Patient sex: M
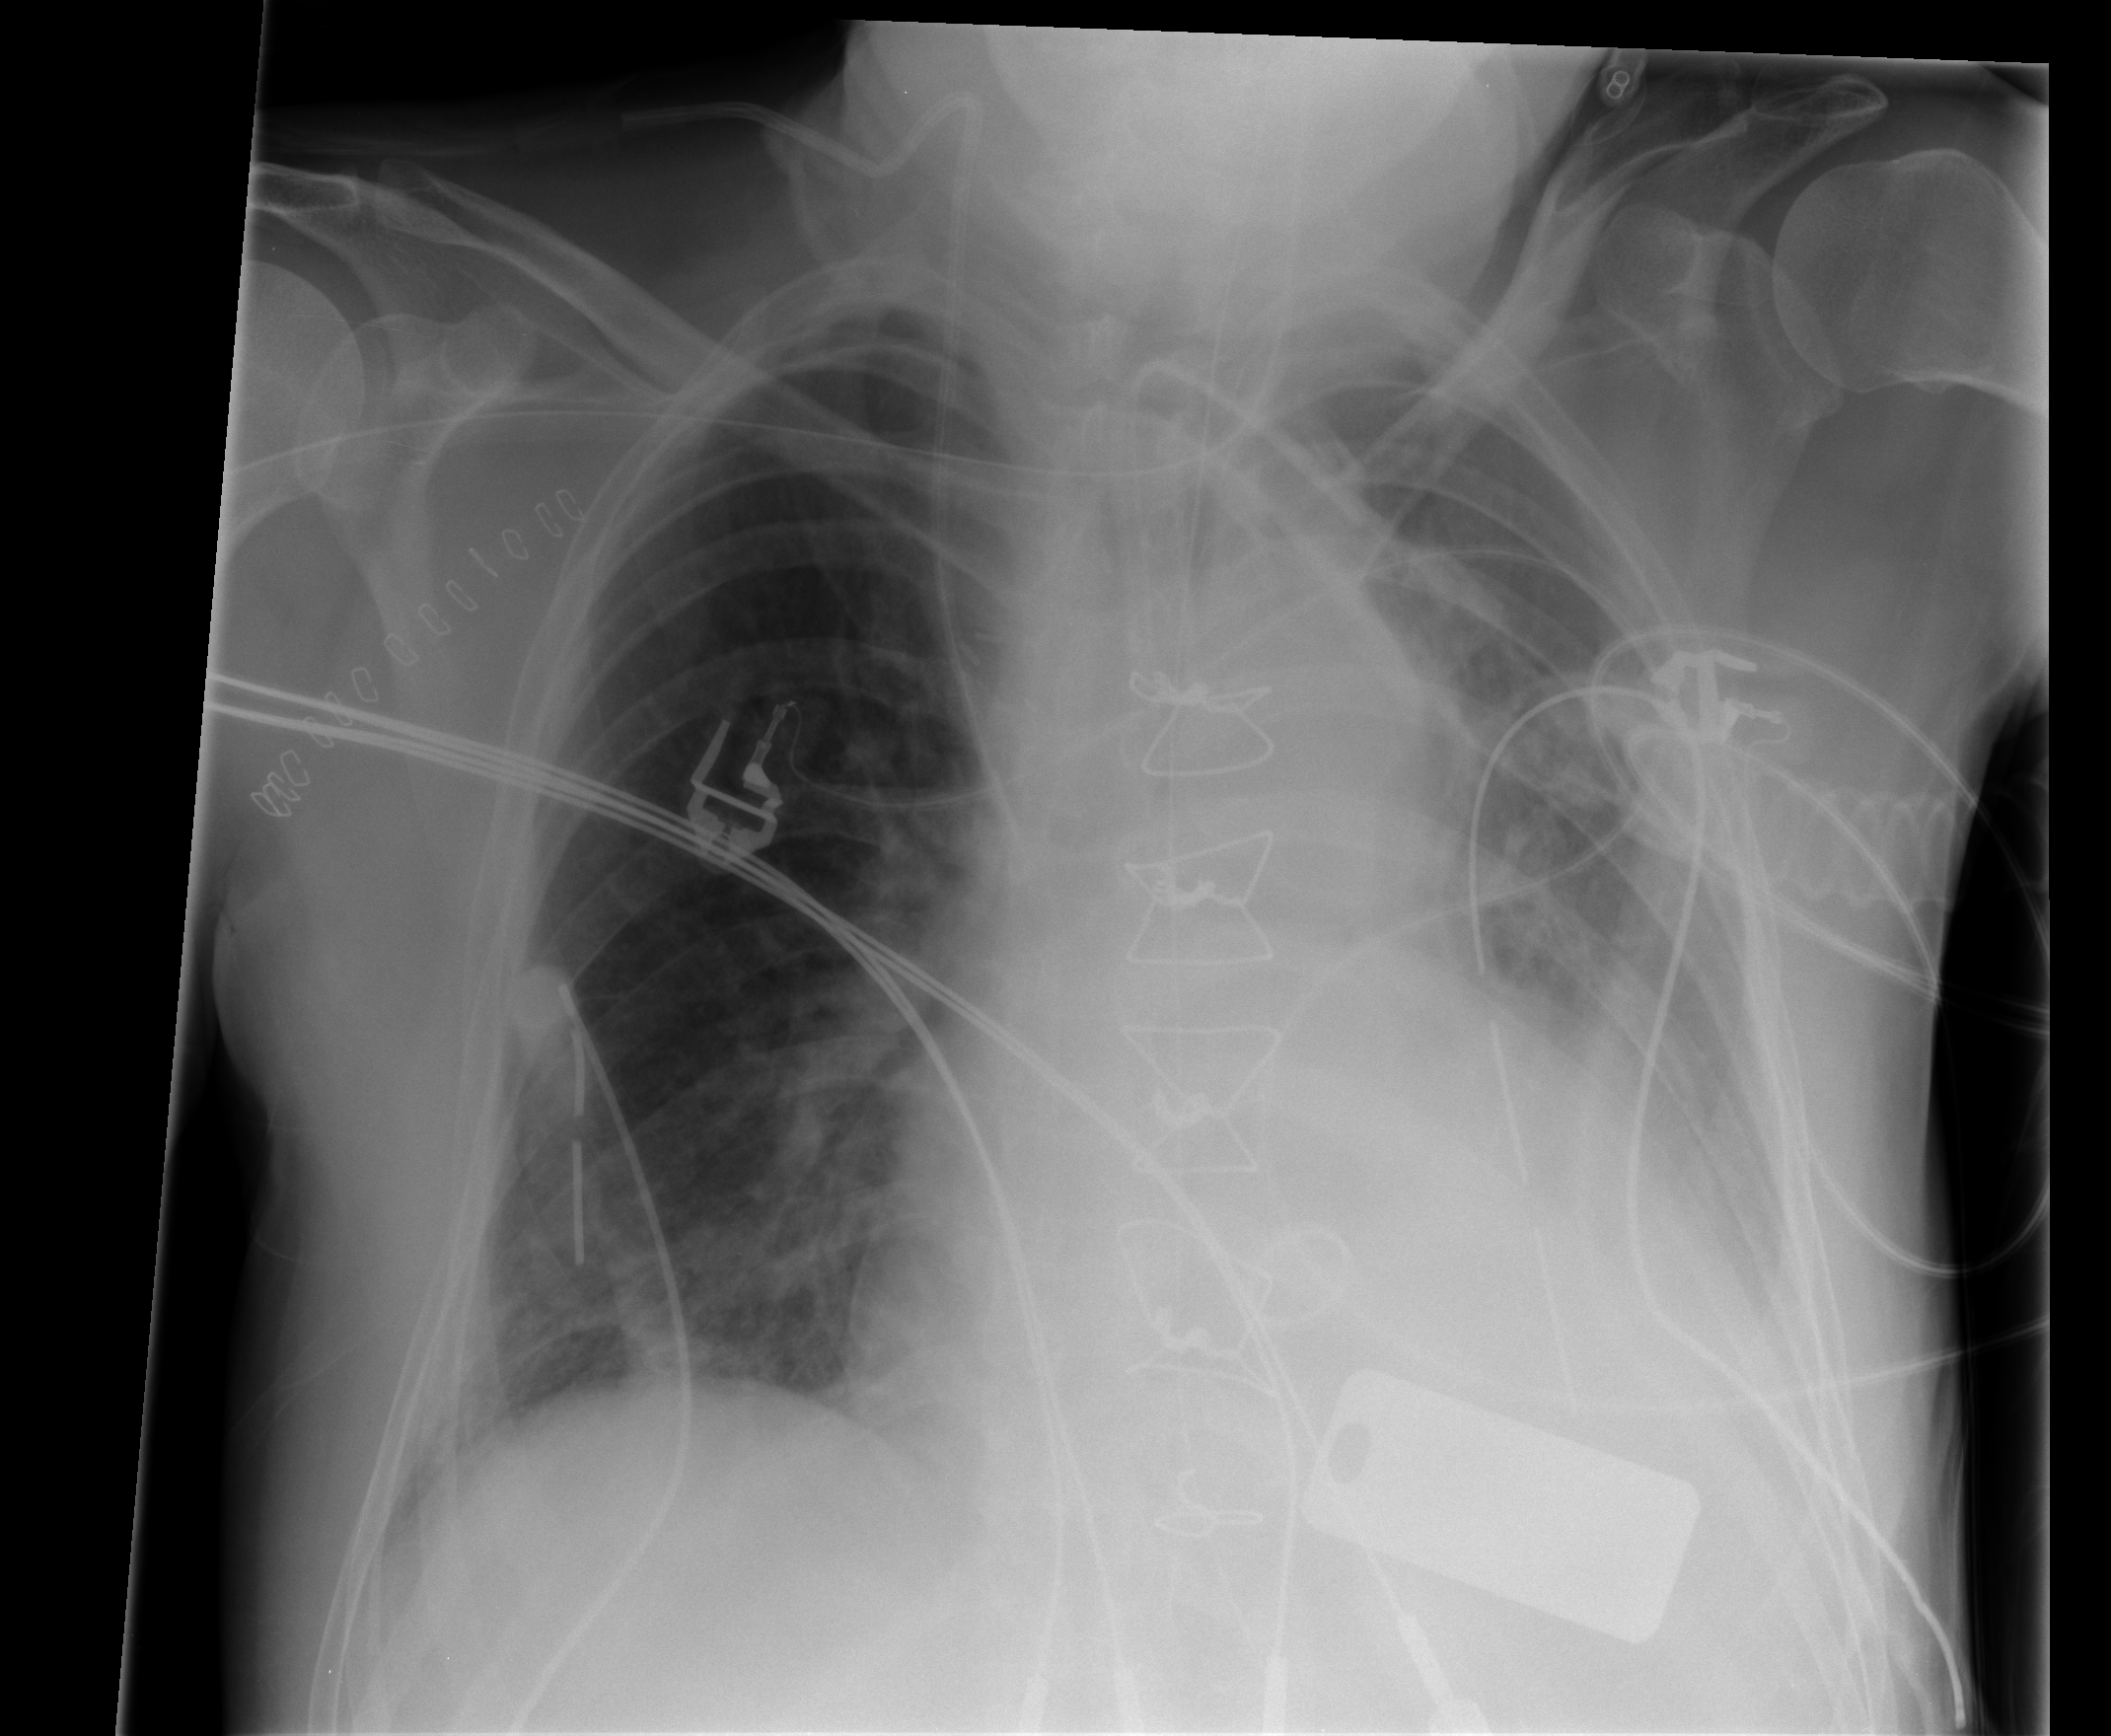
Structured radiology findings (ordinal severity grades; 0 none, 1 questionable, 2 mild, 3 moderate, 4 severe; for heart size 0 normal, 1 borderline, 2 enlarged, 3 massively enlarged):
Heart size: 2
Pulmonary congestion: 0
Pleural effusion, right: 1
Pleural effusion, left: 2
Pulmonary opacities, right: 0
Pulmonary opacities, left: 2
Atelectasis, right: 2
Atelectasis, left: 2